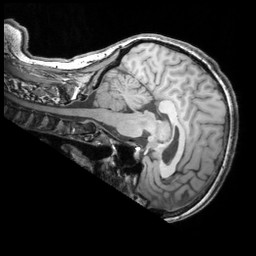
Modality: T1w
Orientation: sagittal
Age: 57
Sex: female
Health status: ill
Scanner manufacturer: siemens
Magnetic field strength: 3 T
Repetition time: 1.75 s
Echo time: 0.00418 s